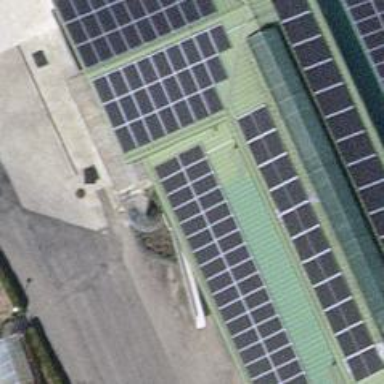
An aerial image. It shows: Solar power generator with photovoltaic panels.